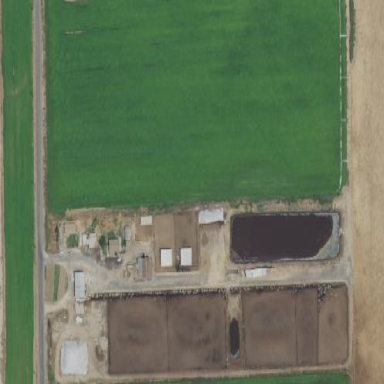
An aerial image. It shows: Farmyard area.